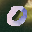
Label: 0